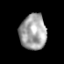
Tissue: prostate
Cell type: Epithelial cells
Senescence score: 0.327
Nuclear area (px): 927
Mean DAPI intensity: 162.741